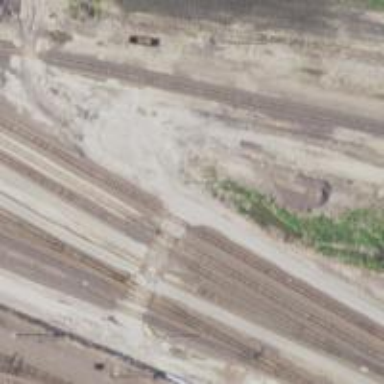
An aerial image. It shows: Level crossing along the railway.